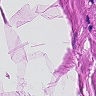
Metastatic tissue present: no